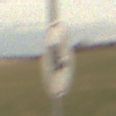
Verkehrszeichen: EndeUeberholverbotKraftfahrzeuge
Umgebung: Outdoor, Nature
Tageszeit: SunriseSunset
Wetter: PartlyCloudy
Licht: Natural
Jahreszeit: NotSpecified
Kontrast: LowContrast